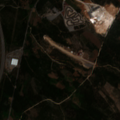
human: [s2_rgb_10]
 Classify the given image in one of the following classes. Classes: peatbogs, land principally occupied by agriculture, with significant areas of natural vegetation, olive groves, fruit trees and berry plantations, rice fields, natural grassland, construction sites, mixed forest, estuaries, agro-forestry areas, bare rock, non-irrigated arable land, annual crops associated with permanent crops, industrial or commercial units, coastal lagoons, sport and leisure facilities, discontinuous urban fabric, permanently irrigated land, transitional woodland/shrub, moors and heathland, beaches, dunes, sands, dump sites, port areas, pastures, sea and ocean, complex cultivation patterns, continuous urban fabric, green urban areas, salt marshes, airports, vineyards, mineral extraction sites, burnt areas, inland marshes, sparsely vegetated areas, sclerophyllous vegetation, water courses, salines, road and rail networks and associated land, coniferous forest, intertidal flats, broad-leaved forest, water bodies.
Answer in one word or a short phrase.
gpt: mixed forest, sclerophyllous vegetation, transitional woodland/shrub